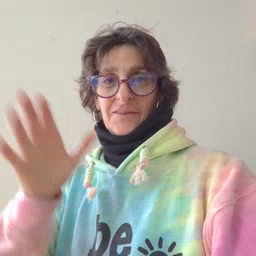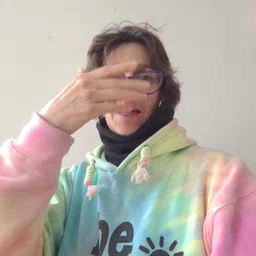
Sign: flag